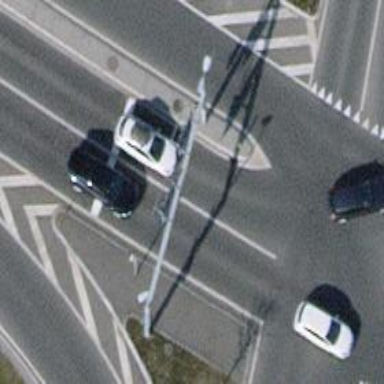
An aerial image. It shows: Road with traffic signals.